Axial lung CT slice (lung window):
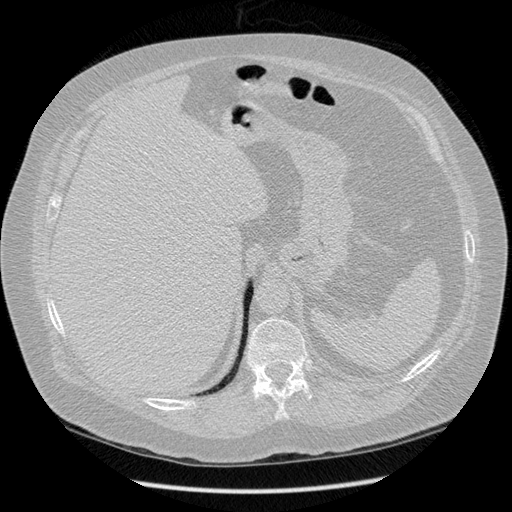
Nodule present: no